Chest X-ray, AP view. Patient: 68 years old, sex F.
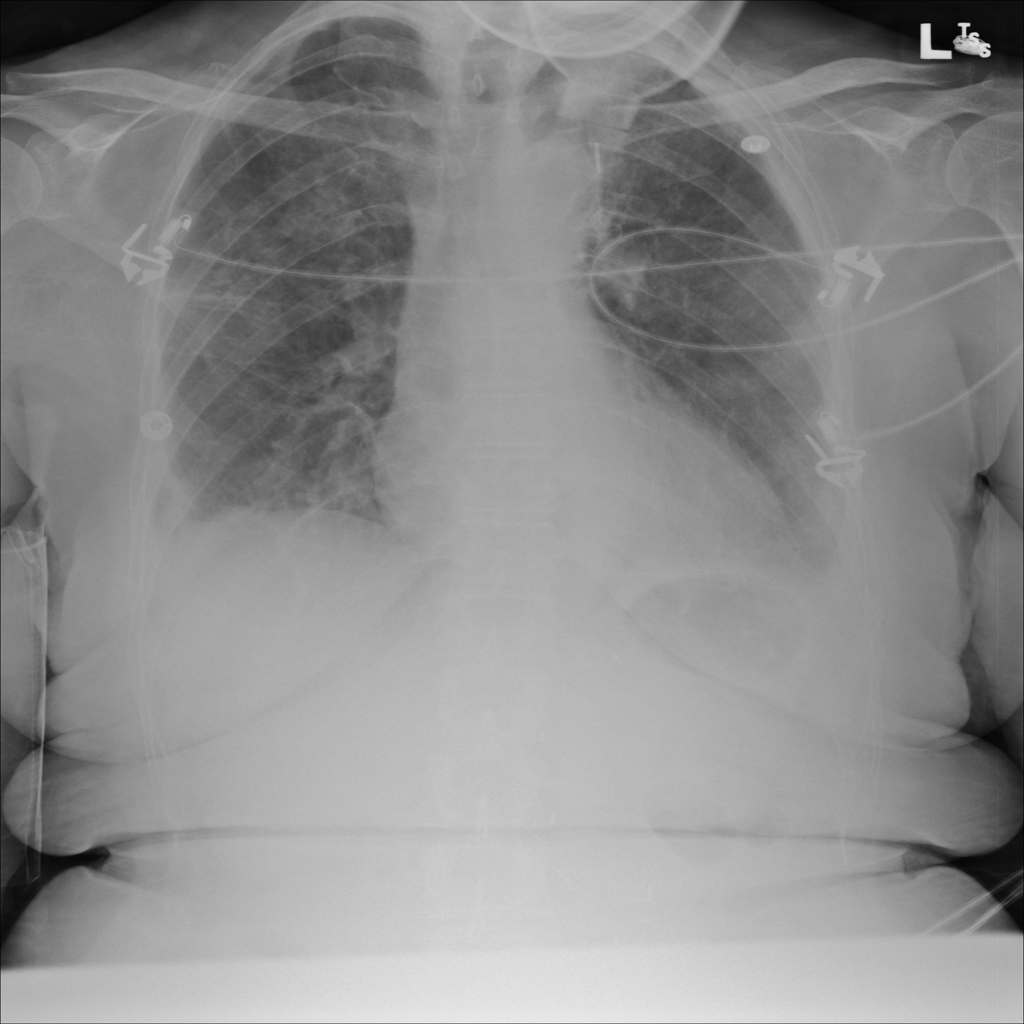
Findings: Pleural_Thickening